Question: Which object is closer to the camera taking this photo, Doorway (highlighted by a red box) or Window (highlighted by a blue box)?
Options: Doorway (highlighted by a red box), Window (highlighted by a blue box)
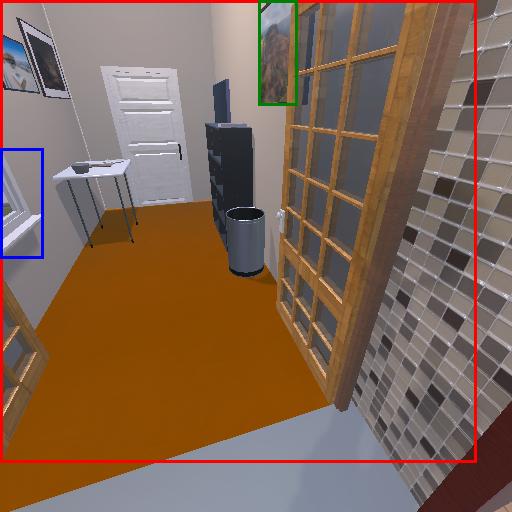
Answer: Doorway (highlighted by a red box)